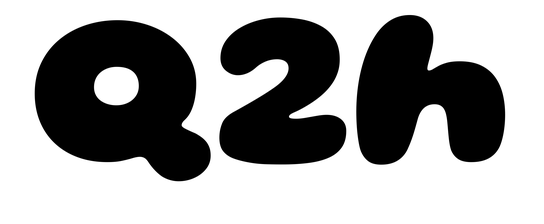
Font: Gluten_ExtraBold